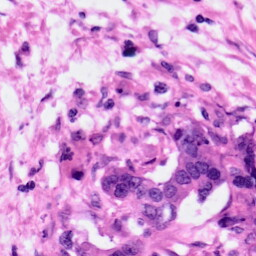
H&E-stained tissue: Pancreatic